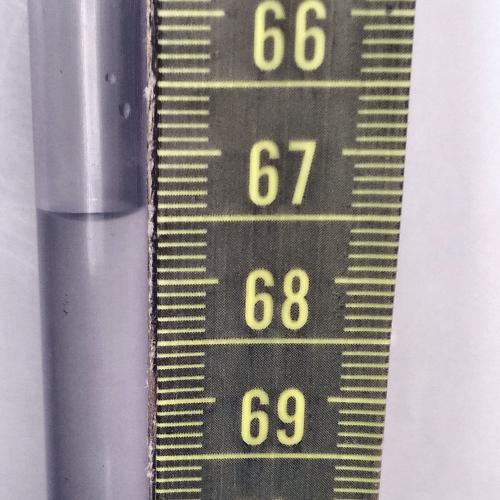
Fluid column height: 67.4 cm